Question: What edition is it?
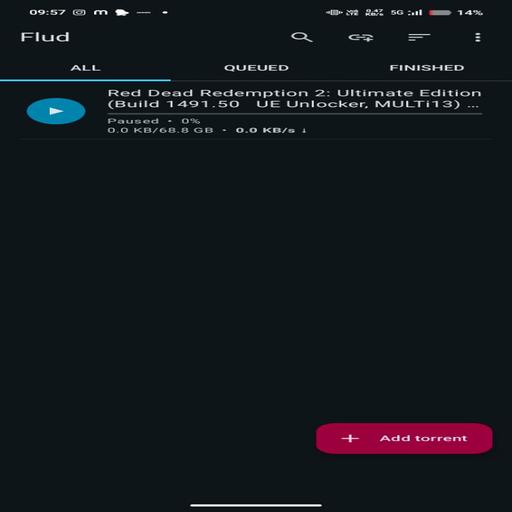
Answer: Ultimate Edition